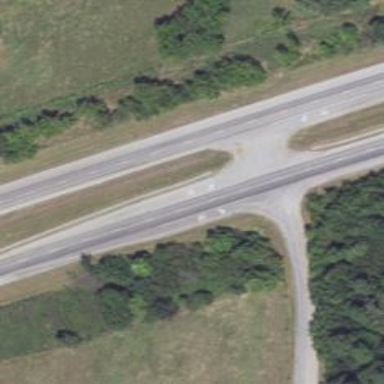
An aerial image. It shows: Asphalt road classified as trunk highway.